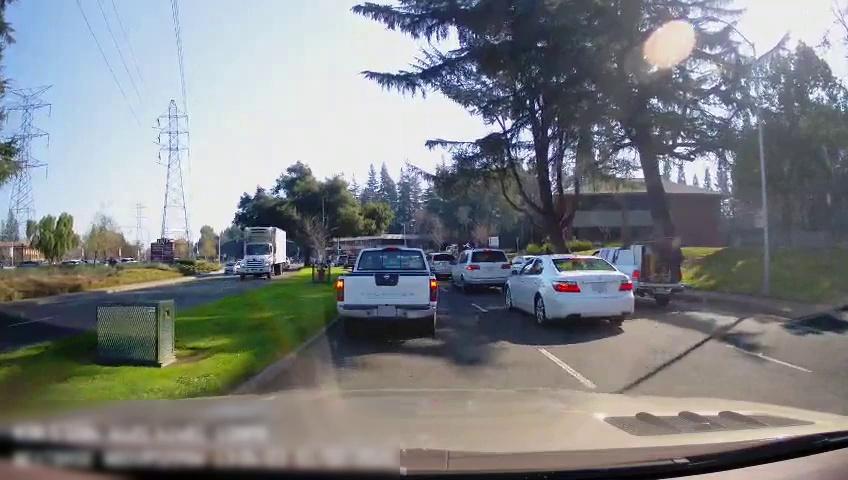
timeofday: Day
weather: Sunny
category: Drivable Space
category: Drivable Space
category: Vehicles | Truck
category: Vehicles | Car
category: Vehicles | Car
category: Vehicles | Truck
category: Vehicles | Car
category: Vehicles | Car
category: Vehicles | Van
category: Vehicles | SUV
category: Vehicles | Car
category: Vehicles | Car
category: Vehicles | Truck
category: Lanes | Opposite Lane
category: Lanes | Current Lane
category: Lanes | Current Lane